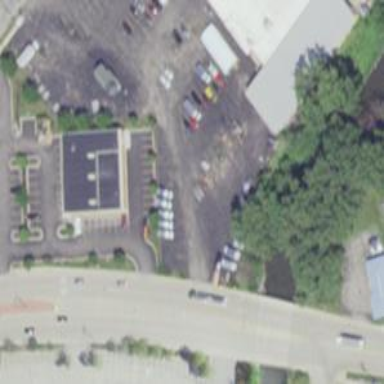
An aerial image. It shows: Car rental facility.